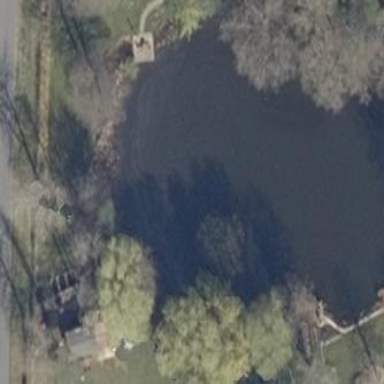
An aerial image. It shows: Serene pond surrounded by nature.